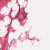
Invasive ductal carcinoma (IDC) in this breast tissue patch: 0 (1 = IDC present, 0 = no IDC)